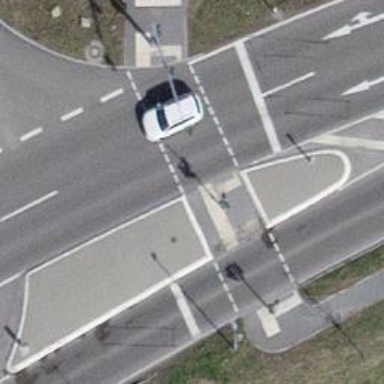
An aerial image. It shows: Crossing with traffic signals.